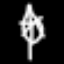
Label: leaf